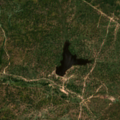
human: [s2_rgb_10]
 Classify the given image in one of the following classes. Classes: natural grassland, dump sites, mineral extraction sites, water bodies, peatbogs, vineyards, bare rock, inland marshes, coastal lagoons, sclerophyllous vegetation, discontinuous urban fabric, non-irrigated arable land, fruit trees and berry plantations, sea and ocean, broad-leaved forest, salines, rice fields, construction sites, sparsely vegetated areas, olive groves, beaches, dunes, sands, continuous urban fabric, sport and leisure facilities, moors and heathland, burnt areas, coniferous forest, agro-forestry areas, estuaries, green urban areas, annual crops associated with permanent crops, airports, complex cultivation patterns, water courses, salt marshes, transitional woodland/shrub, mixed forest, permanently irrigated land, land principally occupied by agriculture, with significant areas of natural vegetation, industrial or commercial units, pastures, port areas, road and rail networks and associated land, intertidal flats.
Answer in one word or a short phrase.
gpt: agro-forestry areas